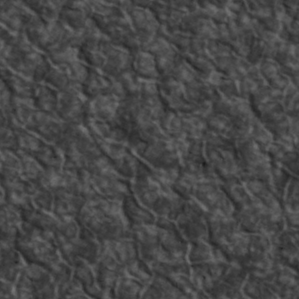
Label: non_frost